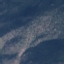
Land use / land cover class: HerbaceousVegetation